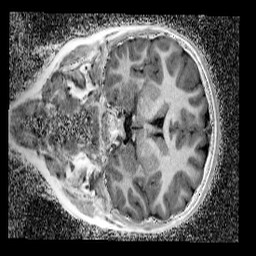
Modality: UNIT1_denoised
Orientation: coronal
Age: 9
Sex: male
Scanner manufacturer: siemens
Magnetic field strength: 3 T
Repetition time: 4 s
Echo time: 0.00299 s